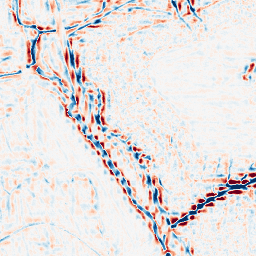
Category: wavelet
Decomposition family: wavelet_reverse_biorthogonal
Decomposition parameters: wavelet: rbio1.3
level: 3
Upsampling method: quadratic
Upsampling parameters: scale: 4
Upsampling scale: 4